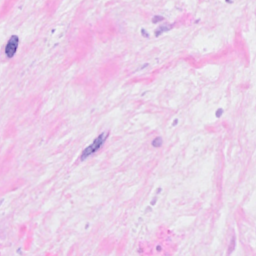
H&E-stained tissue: Breast